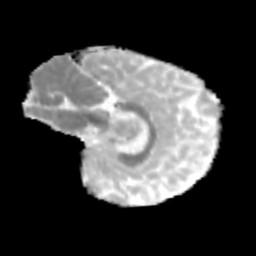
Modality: MD
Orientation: sagittal
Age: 9
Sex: female
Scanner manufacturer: siemens
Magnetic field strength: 3 T
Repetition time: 3.8 s
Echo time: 0.07 s